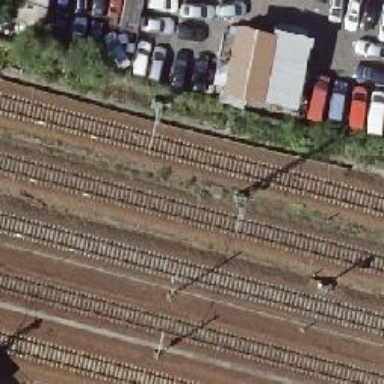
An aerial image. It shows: Milestone along the railway with catenary mast.